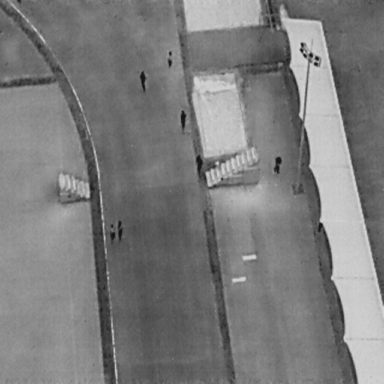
There are six People in the infrared image.